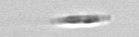
Label: pennate